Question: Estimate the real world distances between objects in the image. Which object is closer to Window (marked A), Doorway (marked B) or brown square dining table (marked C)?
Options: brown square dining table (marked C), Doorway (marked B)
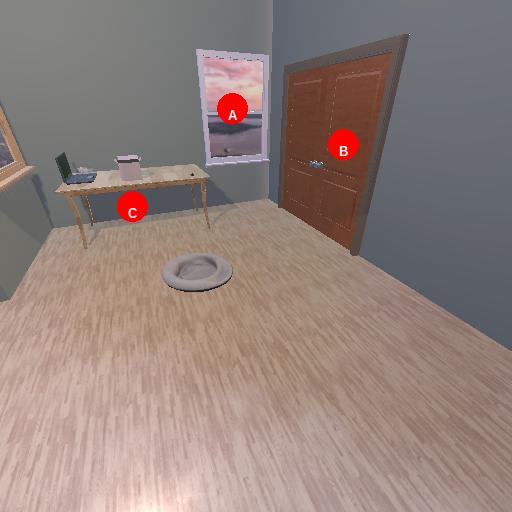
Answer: brown square dining table (marked C)